Interaction volume radius: 5 \u00c5
Interaction volume height: 35 \u00c5
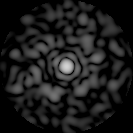
Disorder parameter: 0.8002